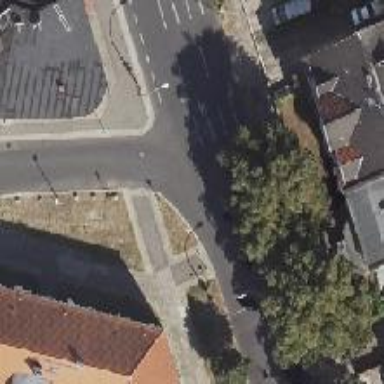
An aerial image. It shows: Uncontrolled crossing on footway.